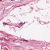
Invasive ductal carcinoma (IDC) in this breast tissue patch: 0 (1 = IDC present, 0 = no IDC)